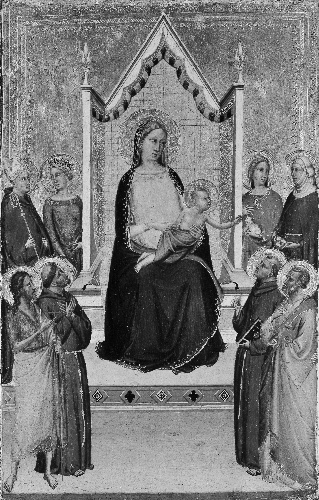
Title: Madonna and Child Enthroned with Saints
Artist: Bernardo Daddi
Artist bio: Italian, Florence (?) ca. 1290–1348 Florence
Object type: Painting, left wing of a diptych
Classification: Paintings
Medium: Tempera on wood, gold ground
Dimensions: Overall 13 1/4 x 8 1/2 in. (33.7 x 21.6 cm); painted surface 13 x 8 1/8 in. (33 x 20.6 cm)
Department: European Paintings
Credit line: Gift of George Blumenthal, 1941
Accession year: 1941
Repository: Metropolitan Museum of Art, New York, NY
Tags: Madonna and Child|Saints|Saint Francis|Saint John the Baptist